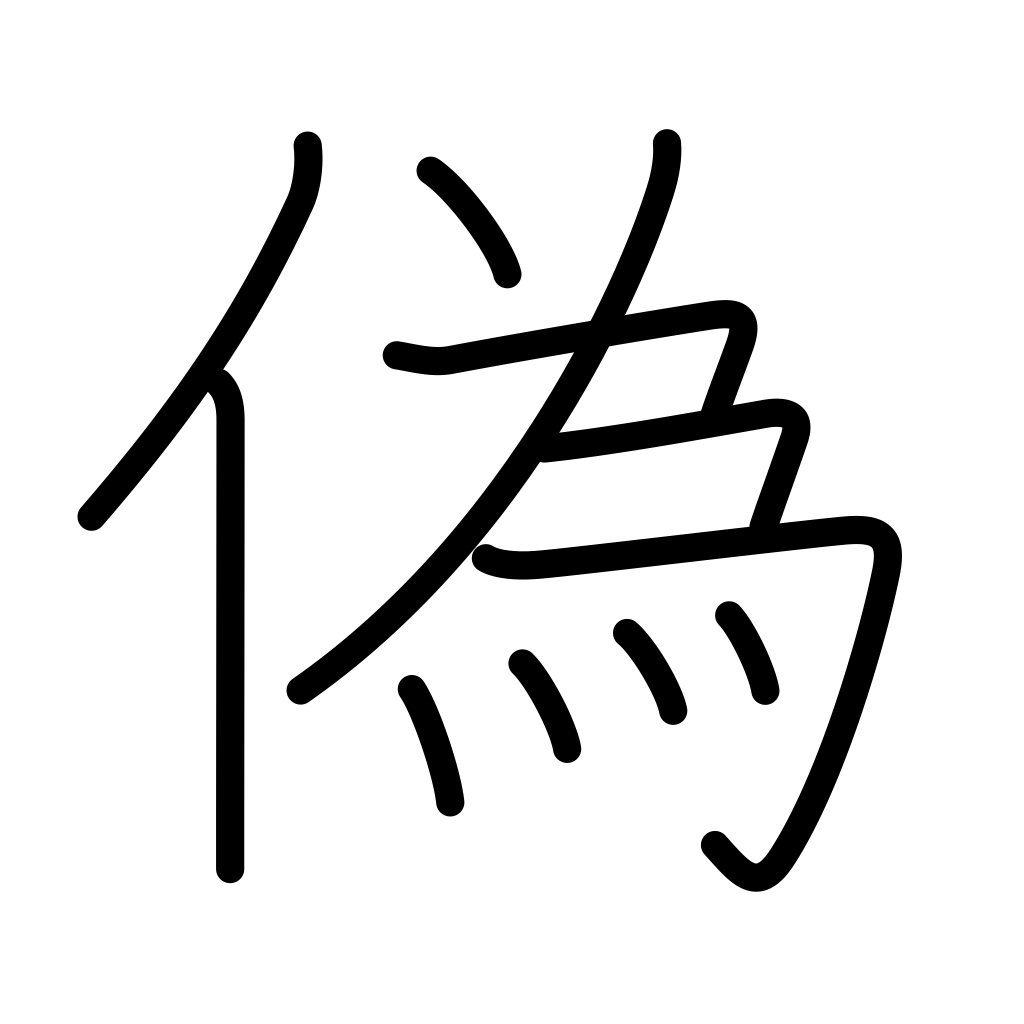
Meaning: falsehood, lie, deceive, pretend, counterfeit, forgery